Question: '''
# -*- coding: utf-8 -*-
import scrapy
class ProvasSpider(scrapy.Spider):
name = 'provas'
allowed_domains = ['folhadirigida.com.br']
start_urls = ['https://folhadirigida.com.br/']
def parse(self, response): #criando pagina
page = response.url.split ("/")[-3]
filename = '%s.html' % page
with open(filename, 'wb') as f:
f.write(response.body)
'''
When I run this program, to crawl <URL>, I get: .
For example, if i run the same program on <URL>, I get an exact copy of this page. Why does it not work with the first page?
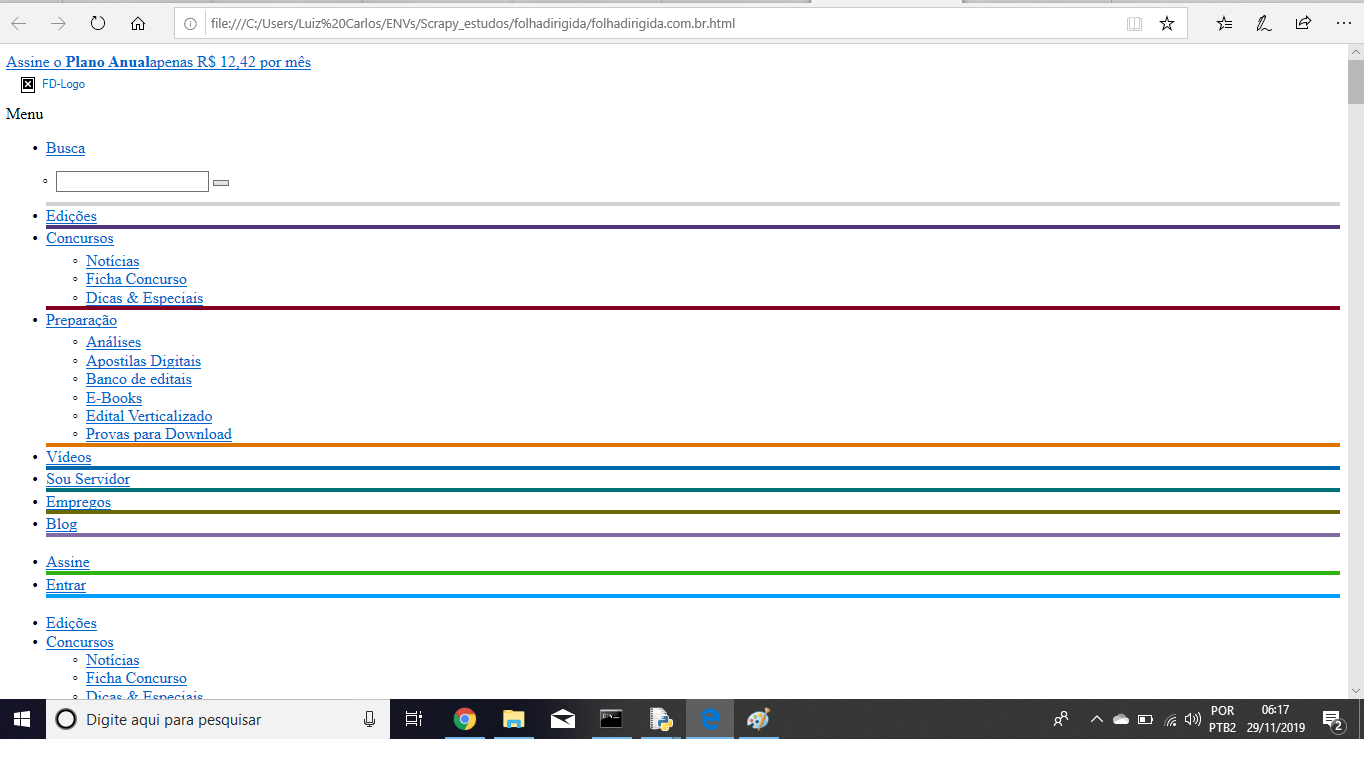
Answer: As a result of missing '<base href="https://folhadirigida.com.br/">' in your HTML page, it does not look fine to you.
'''
import scrapy
class ProvasSpider(scrapy.Spider):
name = 'provas'
allowed_domains = ['folhadirigida.com.br']
start_urls = ['https://folhadirigida.com.br/']
def parse(self, response): #criando pagina
page = response.url.split ("/")[-2]
filename = '%s.html' % page
with open(filename, 'wb') as f:
ref_body = response.body[:42] + b'<base href="https://folhadirigida.com.br/">' + response.body[42:]
f.write(ref_body)
'''
Adding it to your HTML body like this code will make page looks fine.